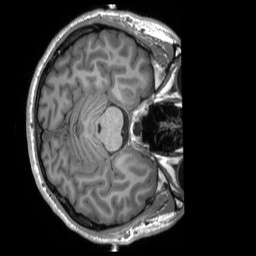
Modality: T1w
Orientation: axial
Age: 31
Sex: male
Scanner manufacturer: siemens
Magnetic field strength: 3 T
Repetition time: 2.3 s
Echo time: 0.00232 s